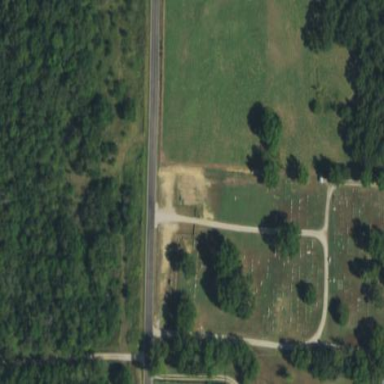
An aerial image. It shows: Cemetery.